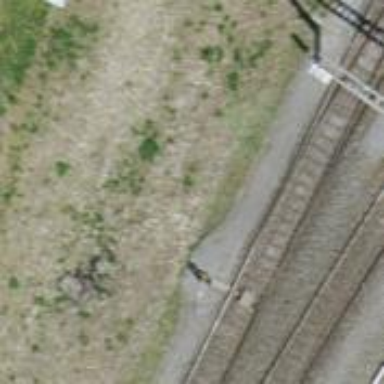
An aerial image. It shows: Abandoned railway siding with single track. The electrification is done using contact line.